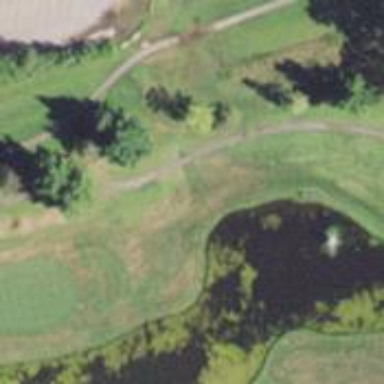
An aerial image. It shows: Path for both roads and golfers.